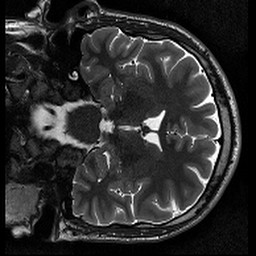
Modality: T2w
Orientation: coronal
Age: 29
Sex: male
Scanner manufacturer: siemens
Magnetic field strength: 3 T
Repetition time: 11.39 s
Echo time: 0.09 s